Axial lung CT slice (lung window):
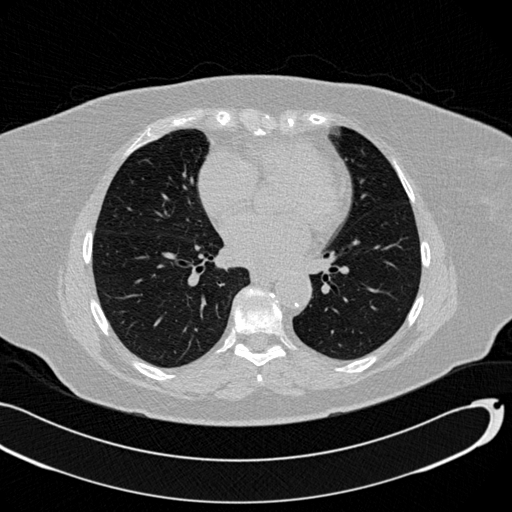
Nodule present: no